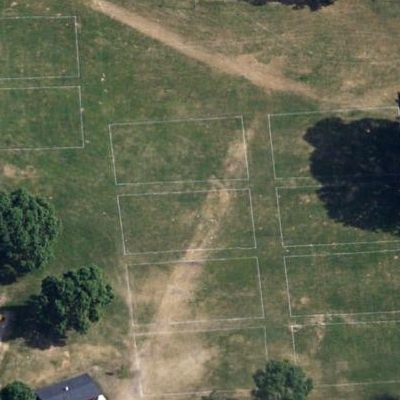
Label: Grass